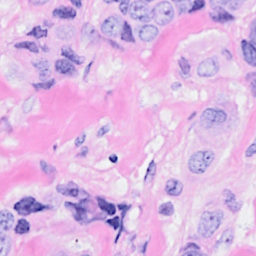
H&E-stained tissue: Breast